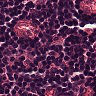
Metastatic tissue present: no